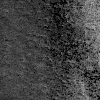
Atmospheric dust classification: not_dusty